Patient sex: M
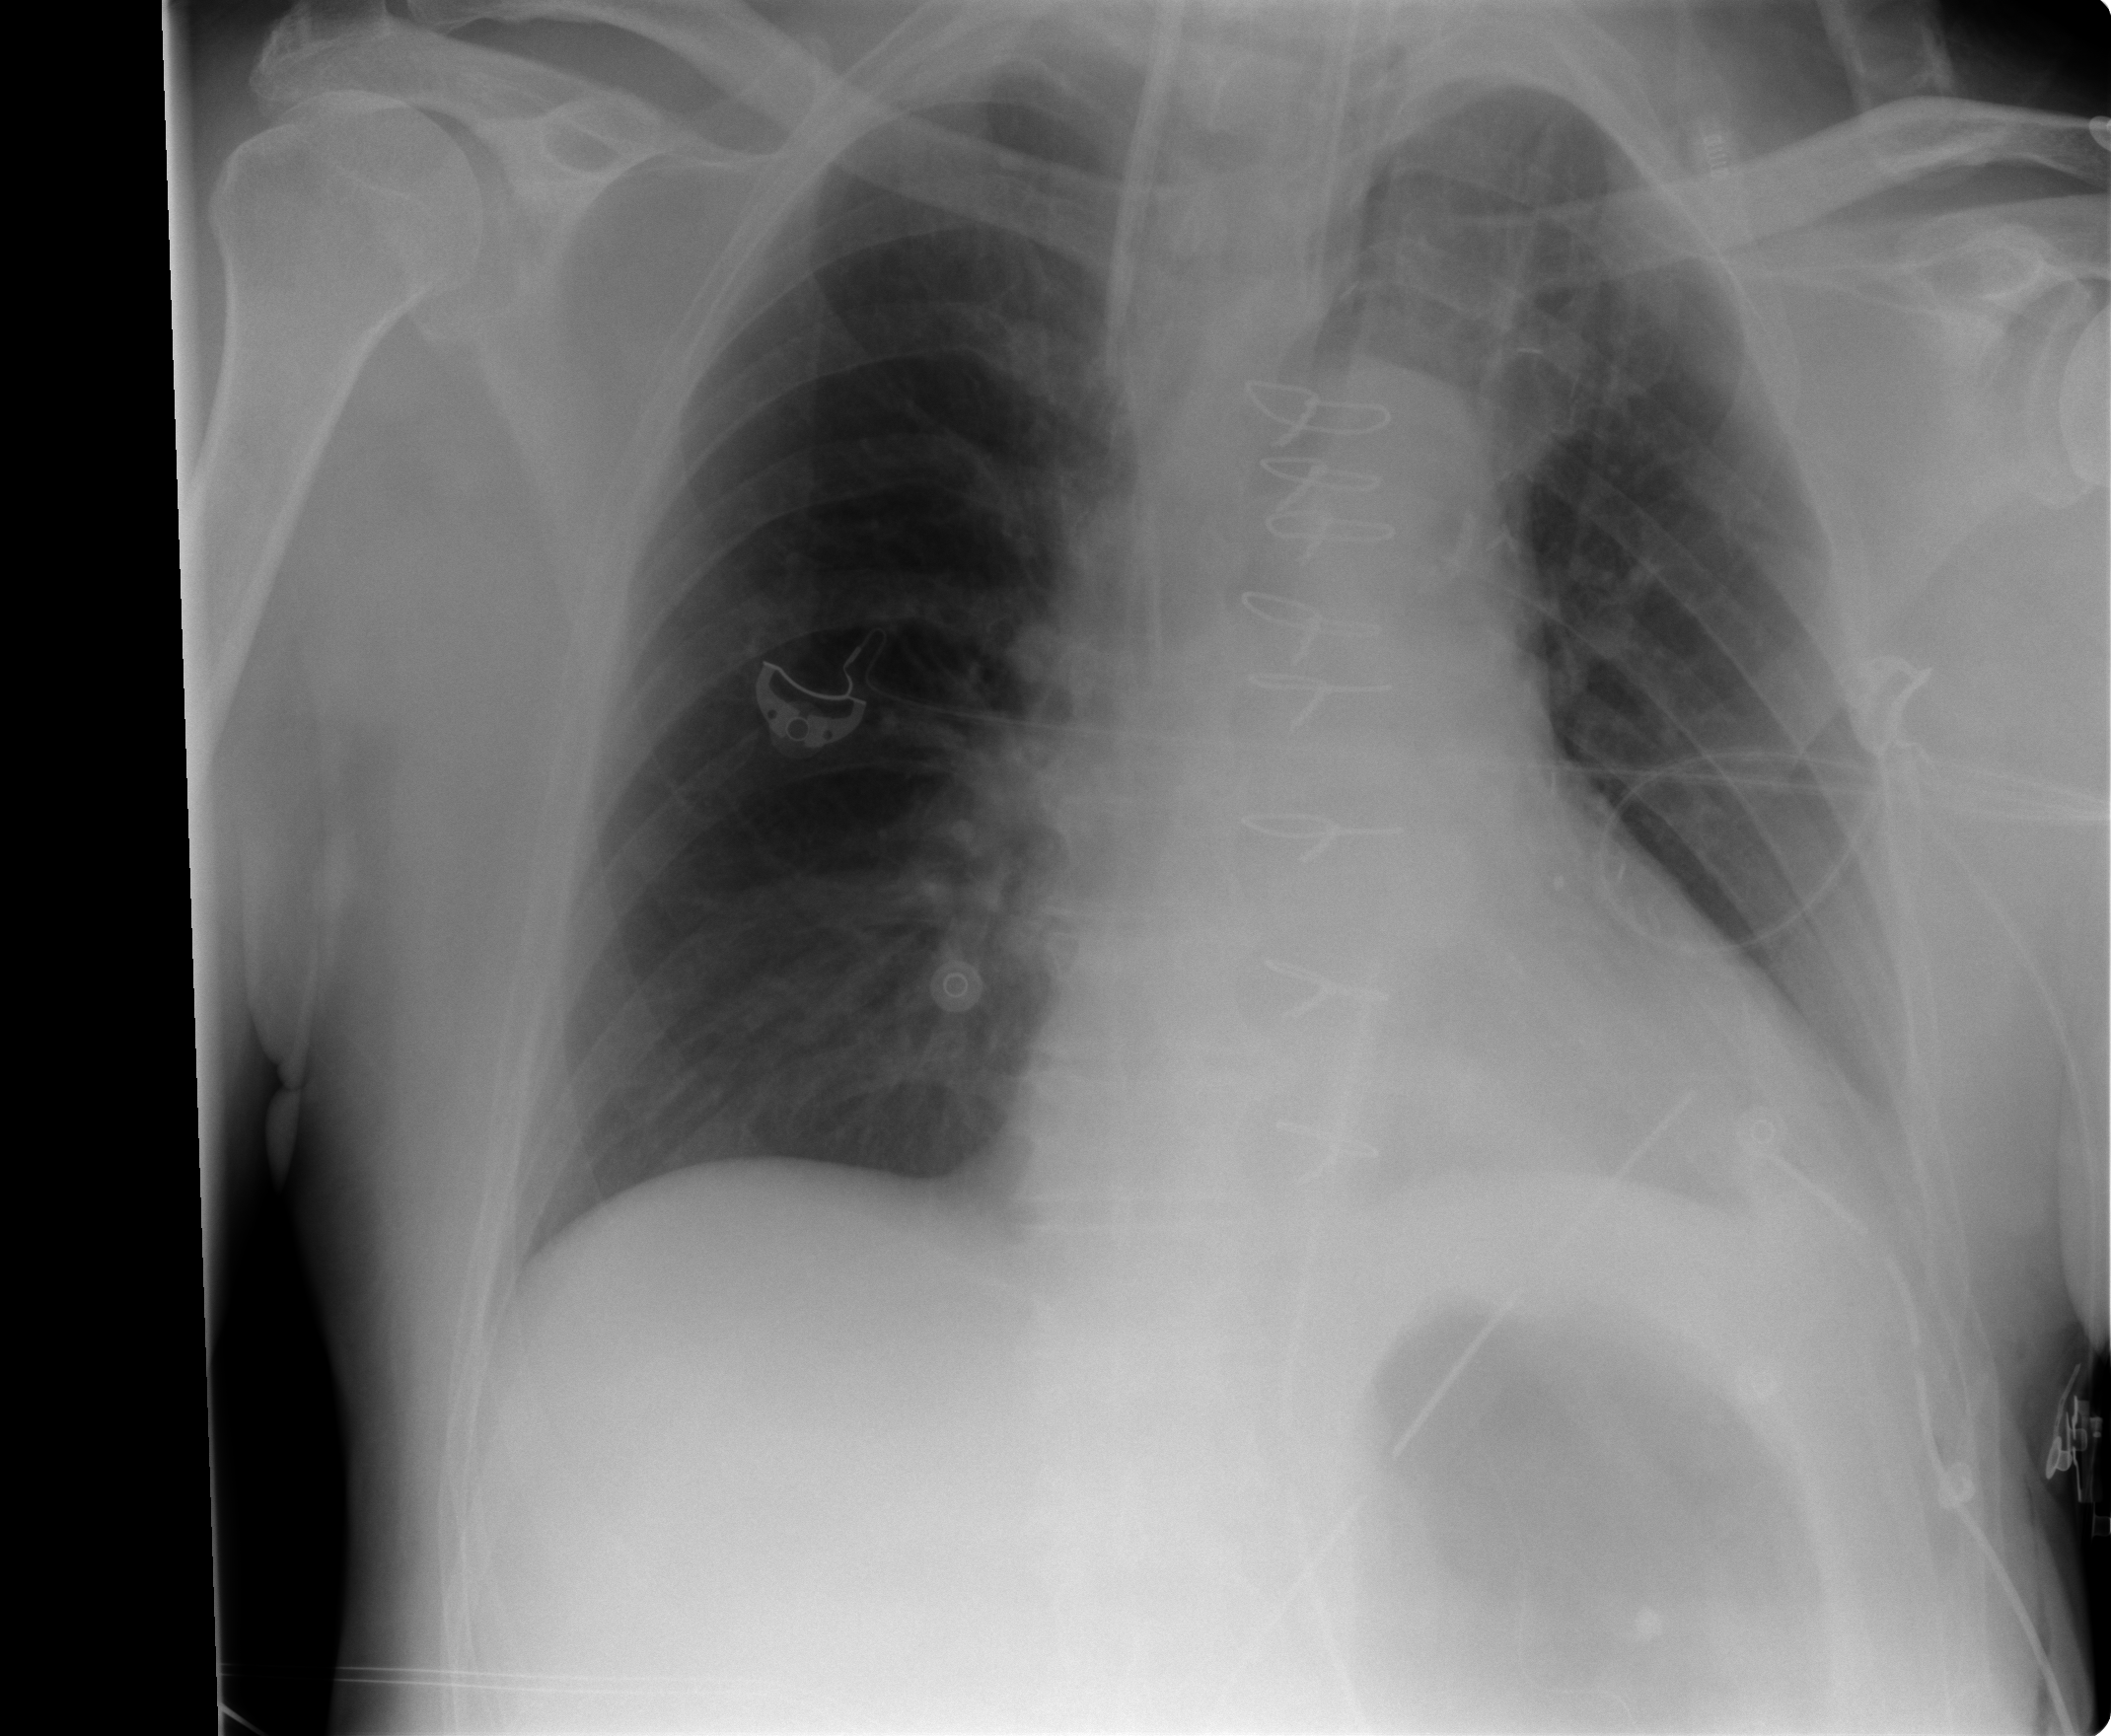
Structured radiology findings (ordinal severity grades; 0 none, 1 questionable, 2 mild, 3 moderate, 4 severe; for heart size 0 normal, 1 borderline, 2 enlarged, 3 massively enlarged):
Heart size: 0
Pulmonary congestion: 0
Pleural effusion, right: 0
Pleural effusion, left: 1
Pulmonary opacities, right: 0
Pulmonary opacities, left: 0
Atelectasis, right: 0
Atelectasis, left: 2